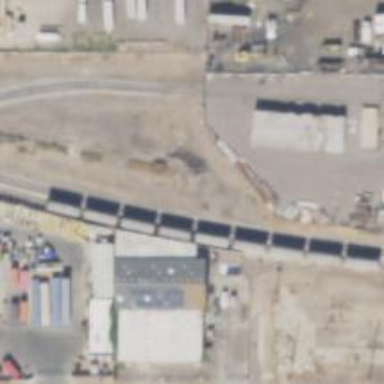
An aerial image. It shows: Railway yard.